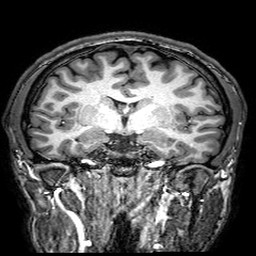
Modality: T1w
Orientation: sagittal
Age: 26
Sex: male
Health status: healthy
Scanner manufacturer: philips
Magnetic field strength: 3 T